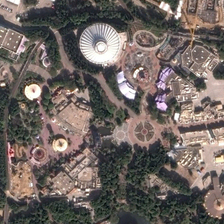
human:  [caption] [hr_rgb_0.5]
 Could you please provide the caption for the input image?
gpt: many green trees and some buildings are in a park .

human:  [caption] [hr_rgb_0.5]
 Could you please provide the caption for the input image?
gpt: many green trees and some buildings are in a park .

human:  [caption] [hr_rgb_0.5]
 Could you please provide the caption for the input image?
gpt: many green trees and some buildings are in a park .

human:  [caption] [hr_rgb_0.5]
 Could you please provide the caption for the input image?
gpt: many green trees and some buildings are in a park .

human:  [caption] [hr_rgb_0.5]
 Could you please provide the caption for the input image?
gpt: many green trees and some buildings are in a park .